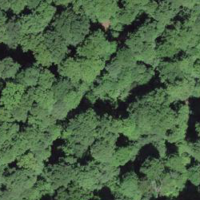
EUNIS habitat code: 41
Species observed at this site:
Veronica montana